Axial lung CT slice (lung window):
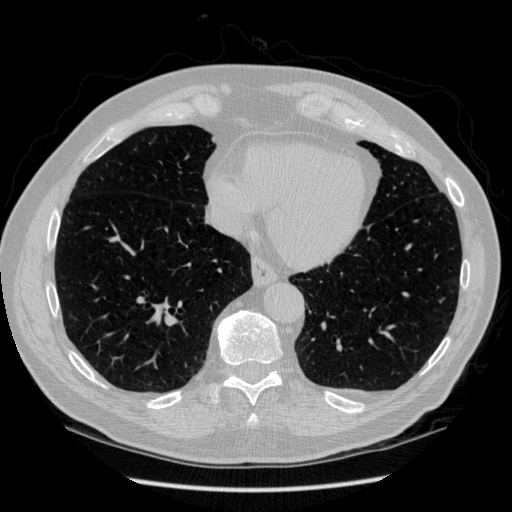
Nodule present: no